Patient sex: M
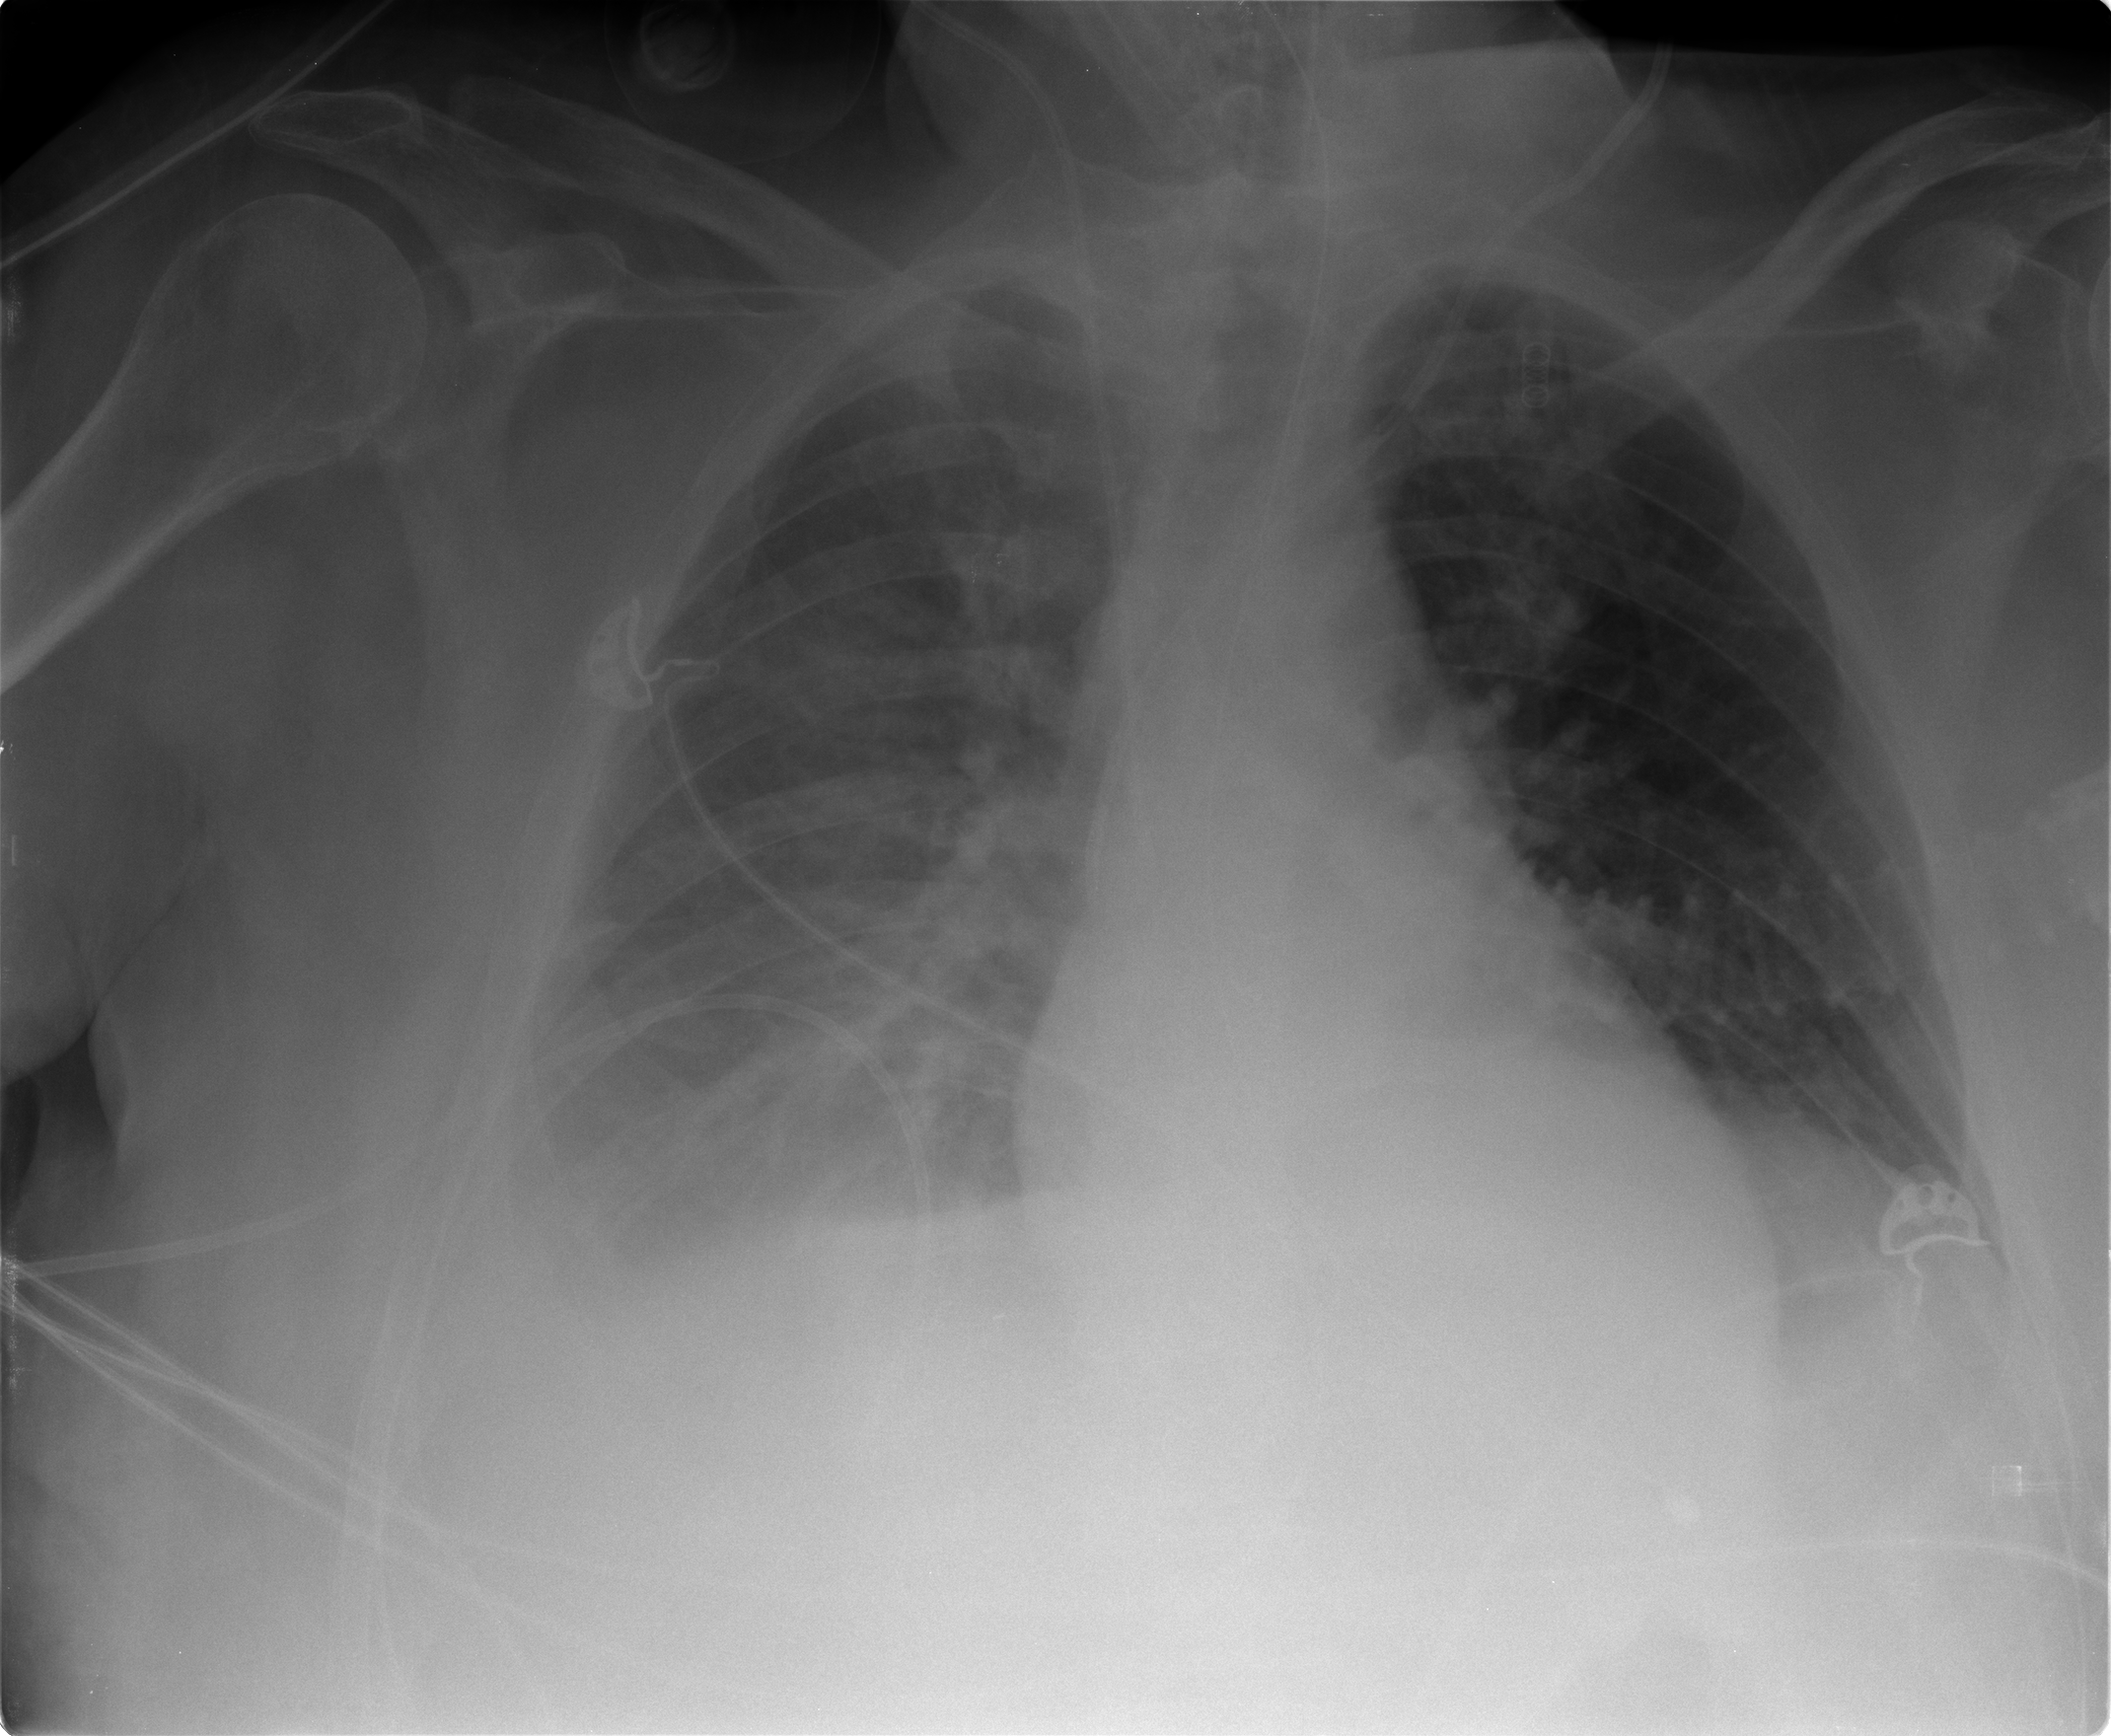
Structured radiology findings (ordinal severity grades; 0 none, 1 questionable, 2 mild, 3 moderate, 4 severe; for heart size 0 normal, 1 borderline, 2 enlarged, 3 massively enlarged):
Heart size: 1
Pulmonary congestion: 2
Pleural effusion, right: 2
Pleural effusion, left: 0
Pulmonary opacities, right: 1
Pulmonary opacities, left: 0
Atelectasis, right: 3
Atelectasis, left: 2